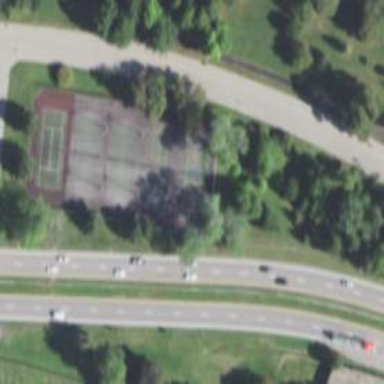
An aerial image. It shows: Paved tennis court in leisure land pitch.